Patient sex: F
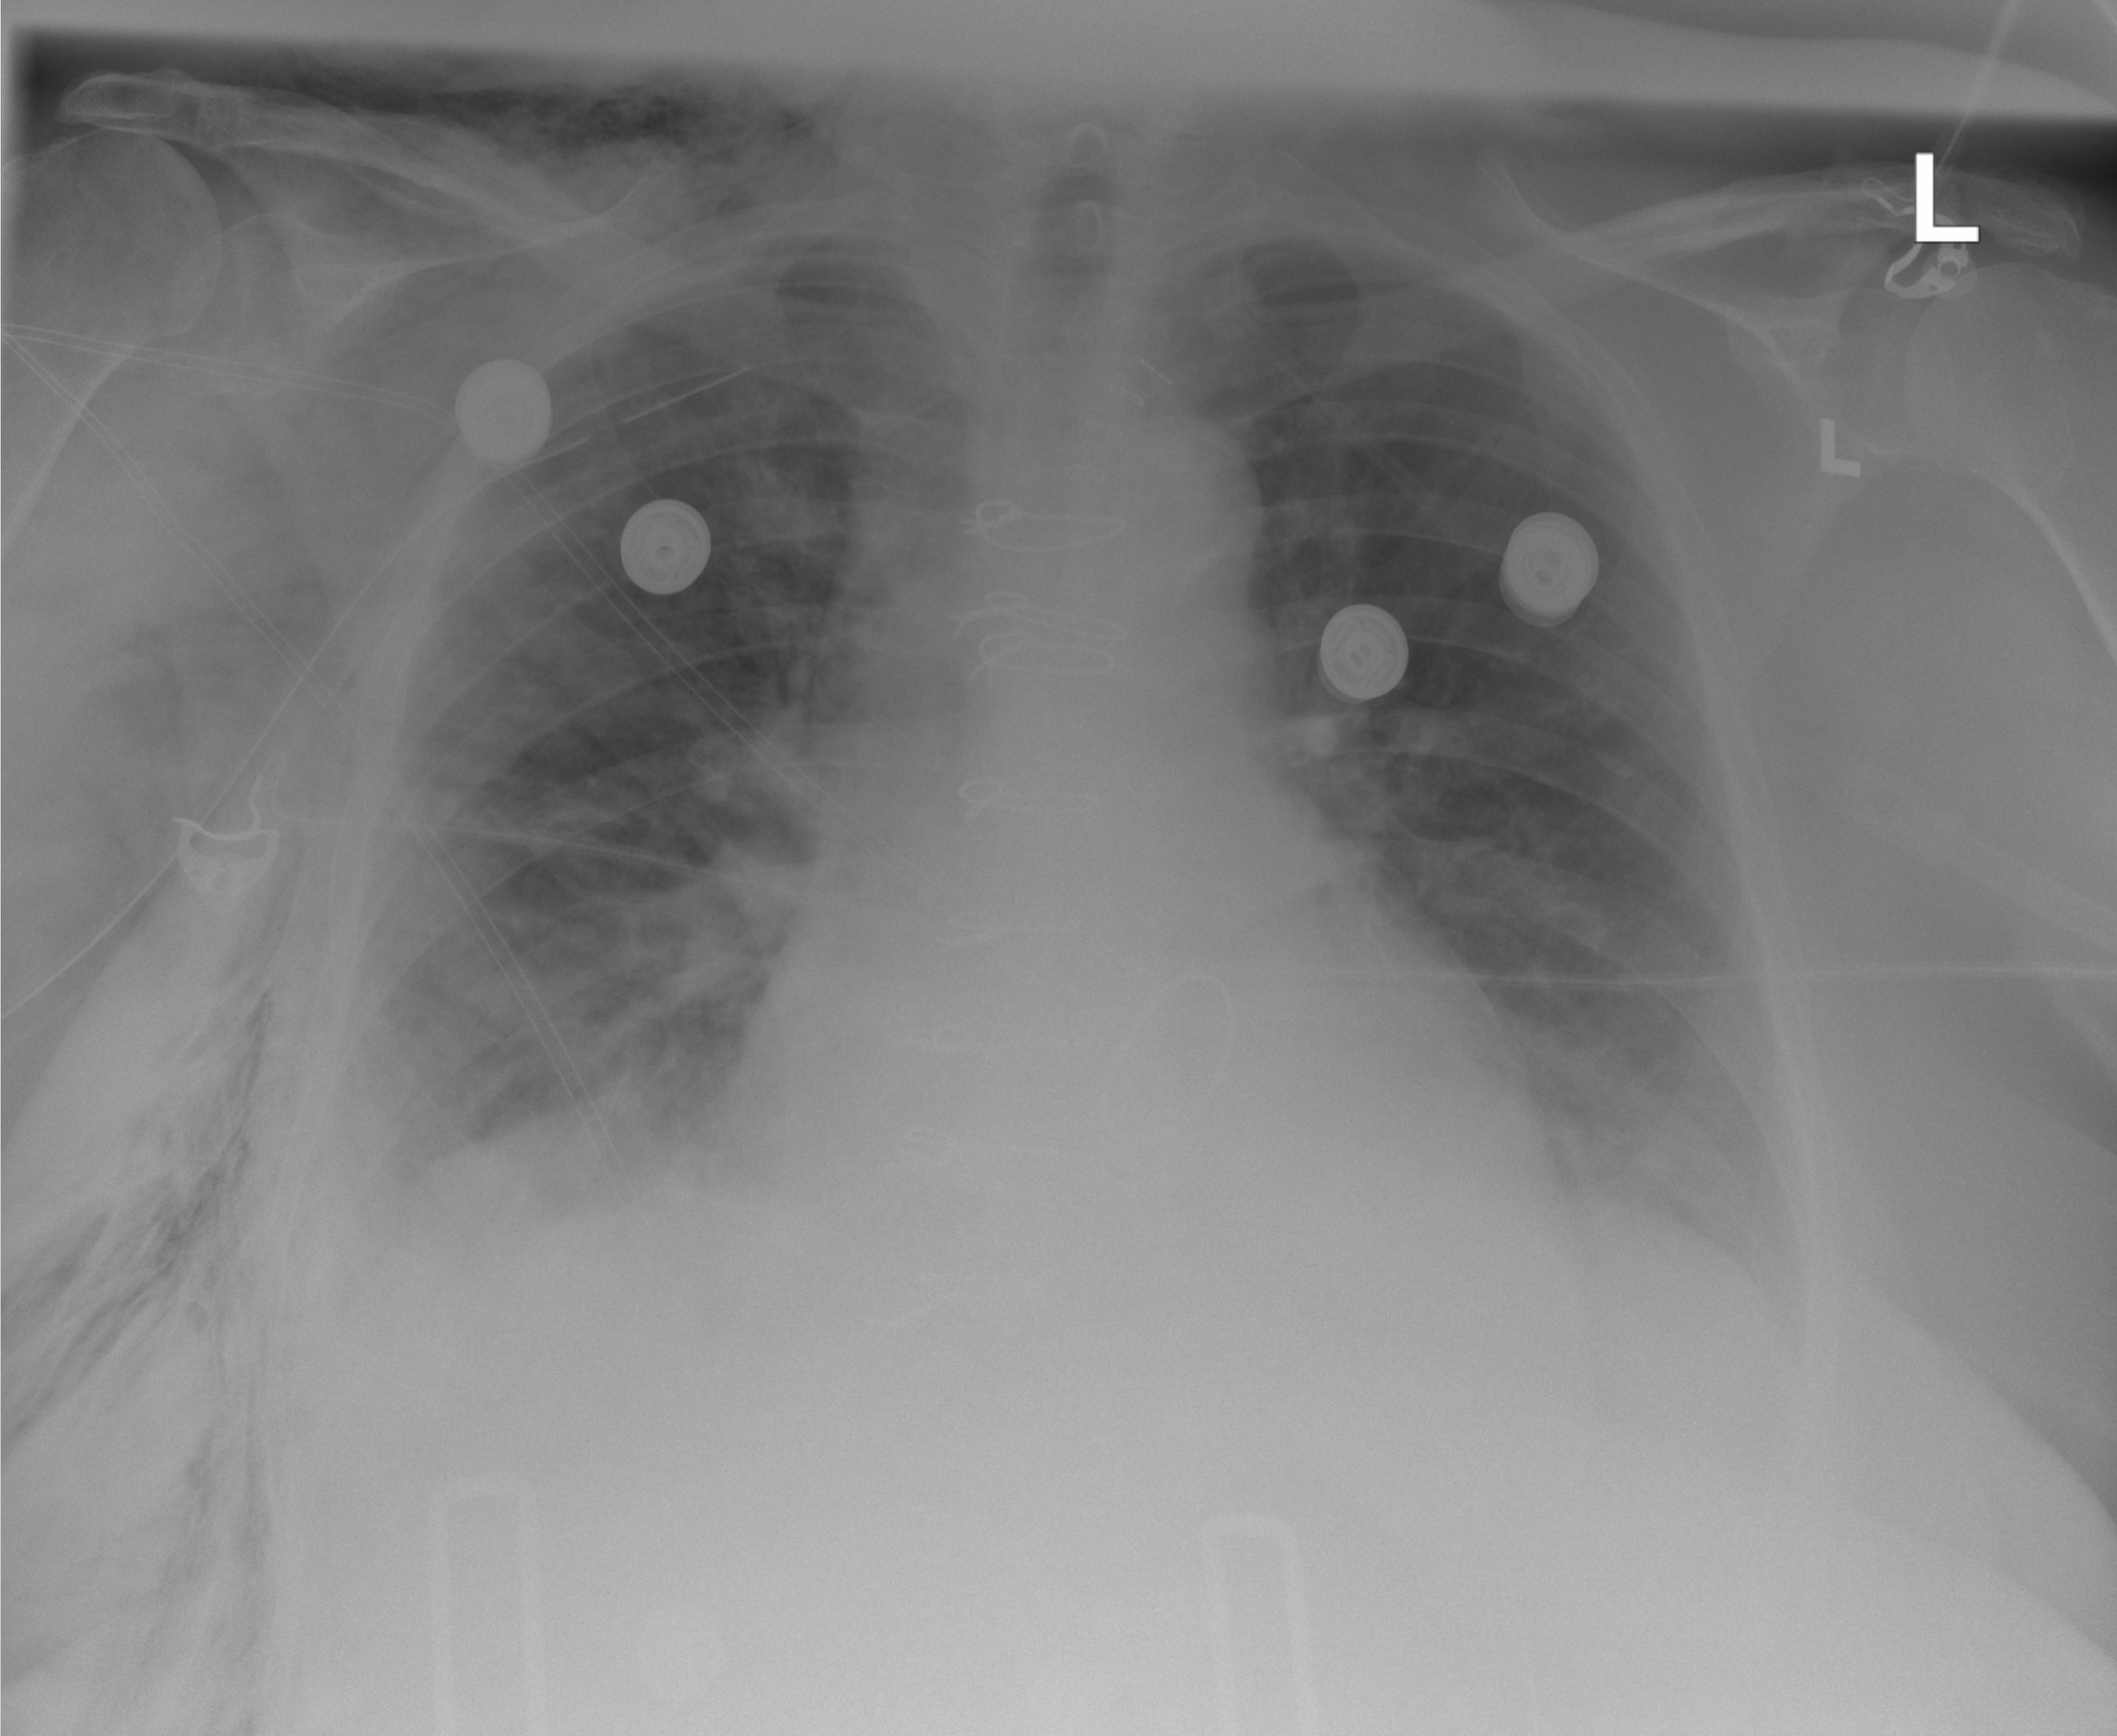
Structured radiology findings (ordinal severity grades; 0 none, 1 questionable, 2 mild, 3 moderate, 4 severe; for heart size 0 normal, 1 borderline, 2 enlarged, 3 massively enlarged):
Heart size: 1
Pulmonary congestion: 0
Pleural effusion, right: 2
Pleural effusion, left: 0
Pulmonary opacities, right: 1
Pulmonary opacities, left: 0
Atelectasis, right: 3
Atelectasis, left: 0